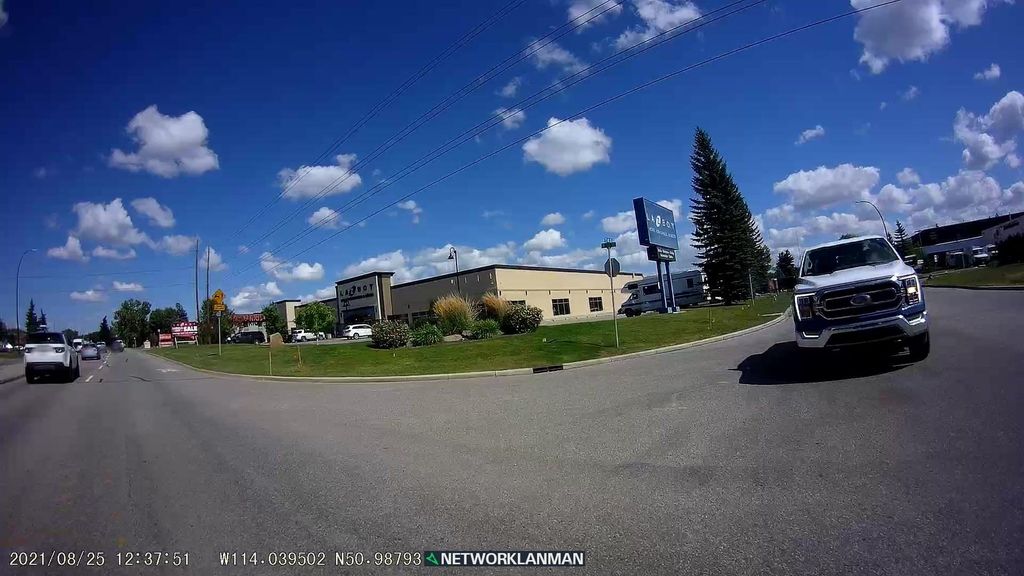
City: calgary